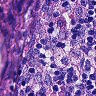
Metastatic tissue present: no